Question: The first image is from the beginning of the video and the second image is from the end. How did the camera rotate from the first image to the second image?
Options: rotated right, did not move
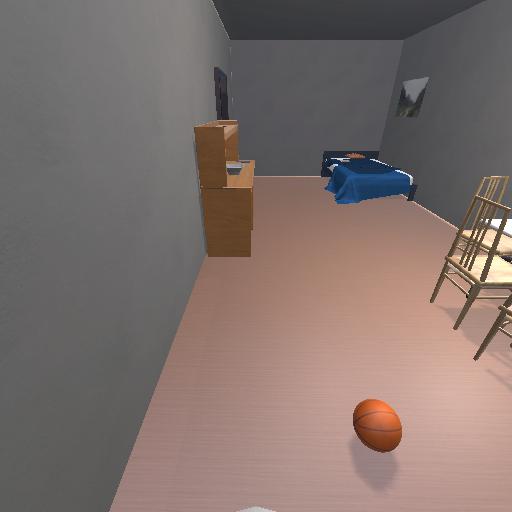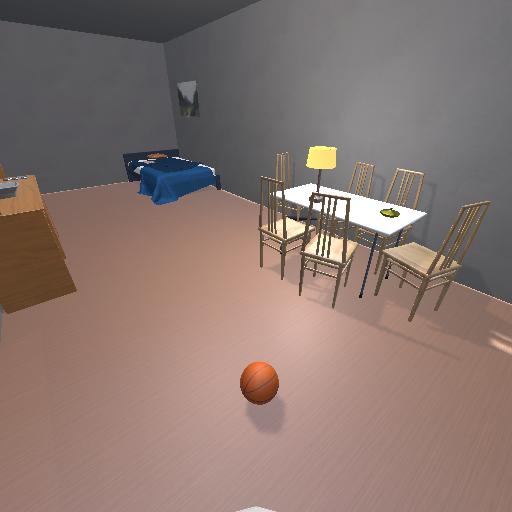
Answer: rotated right